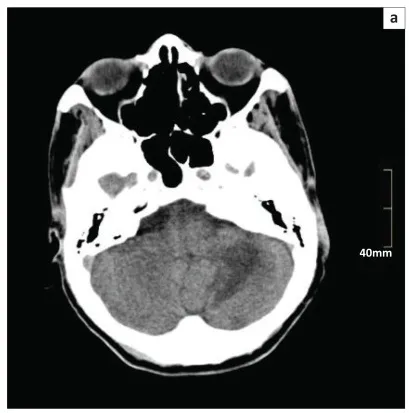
Axial. Pre.
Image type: radiology (ct)